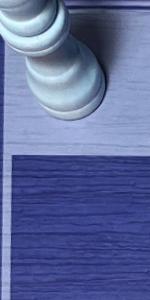
Label: Empty